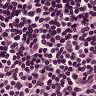
Metastatic tissue present: no